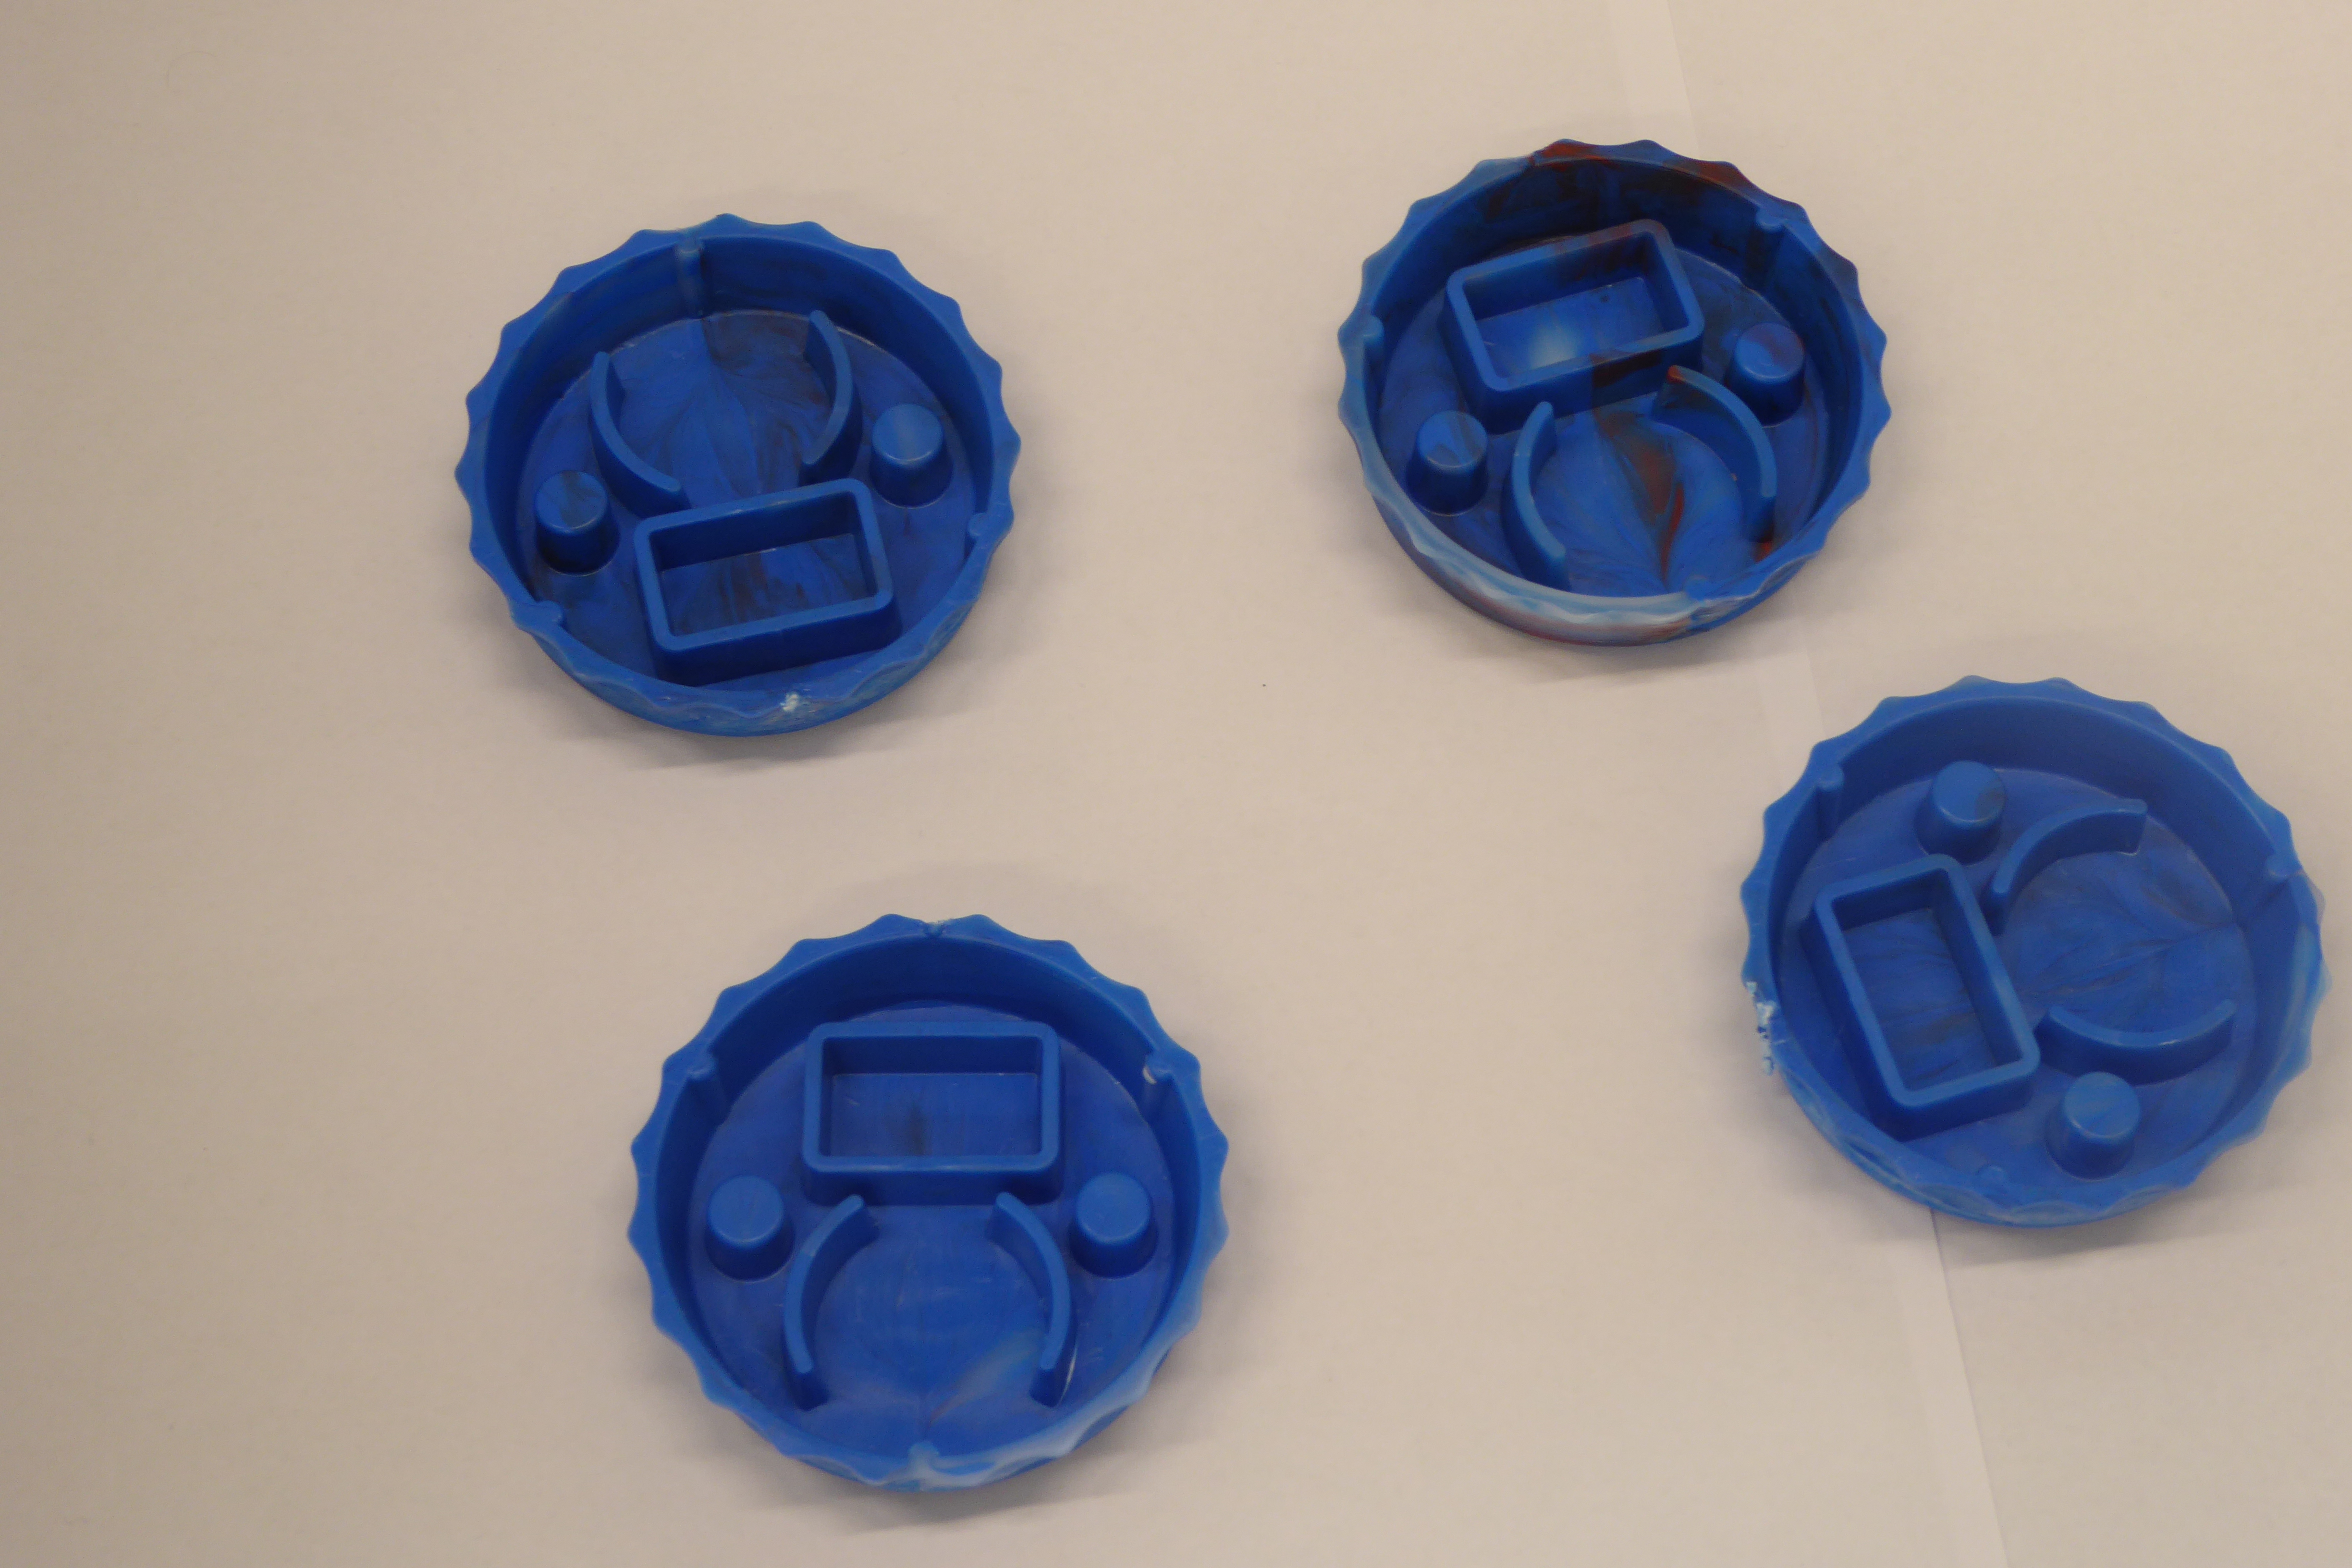
Label: Bottle Opener - Cover